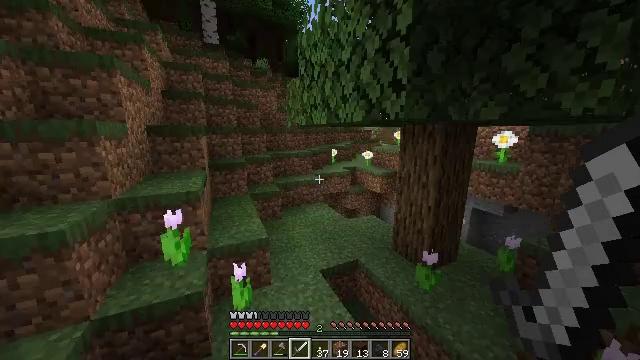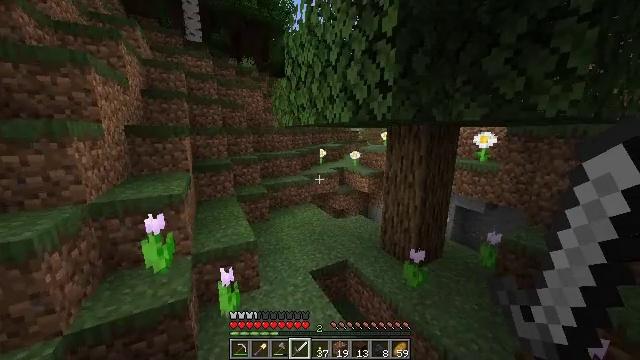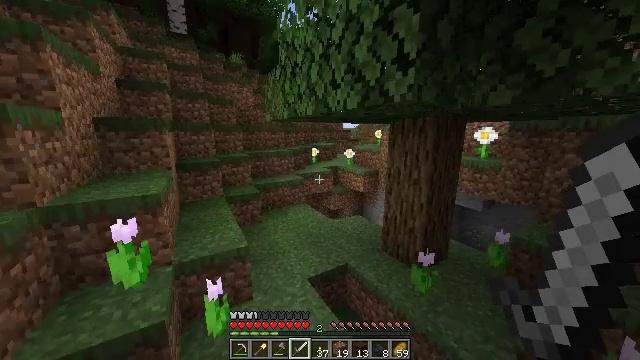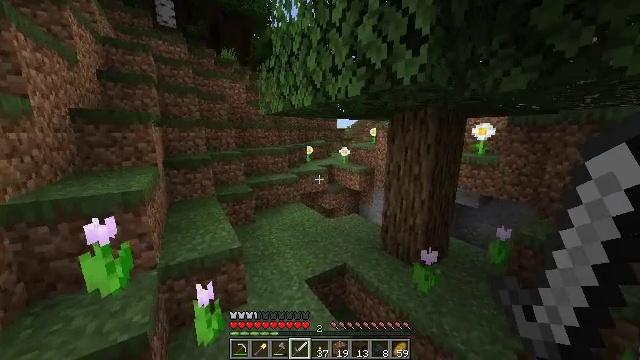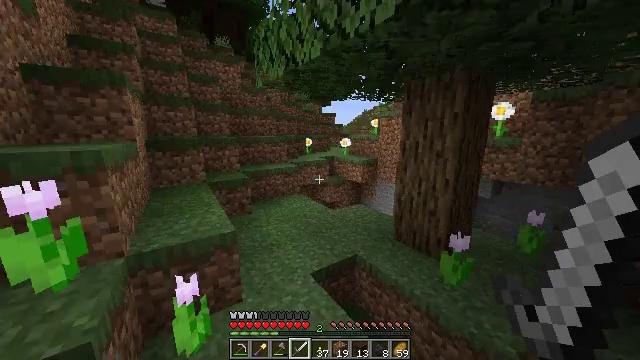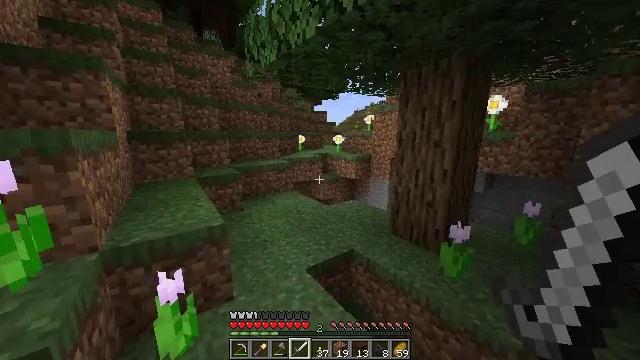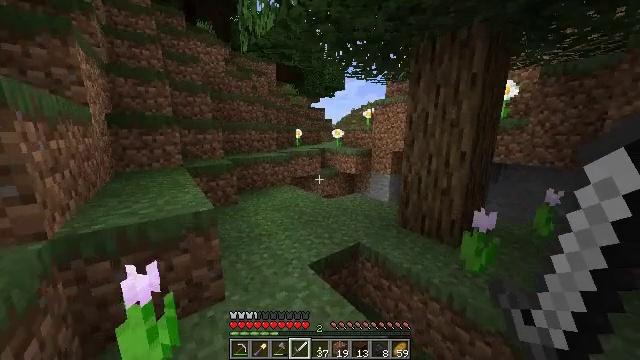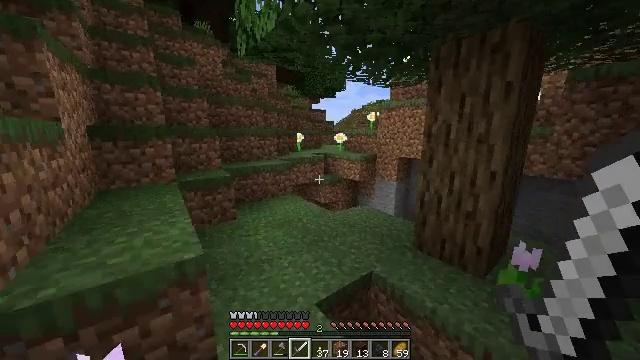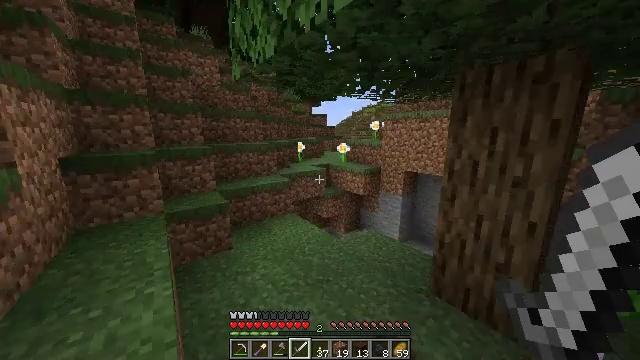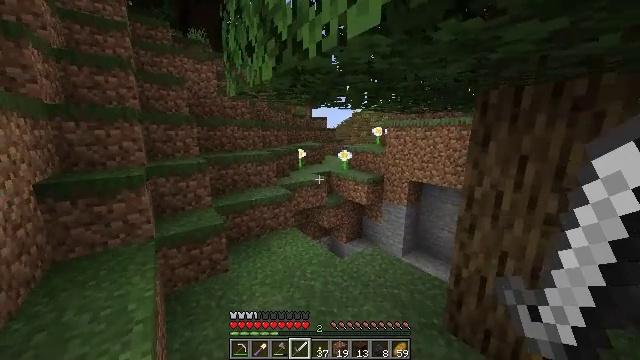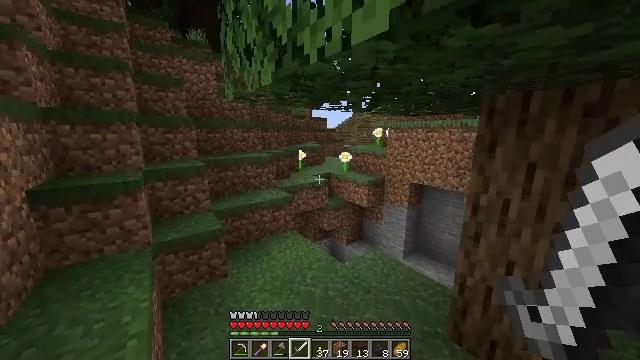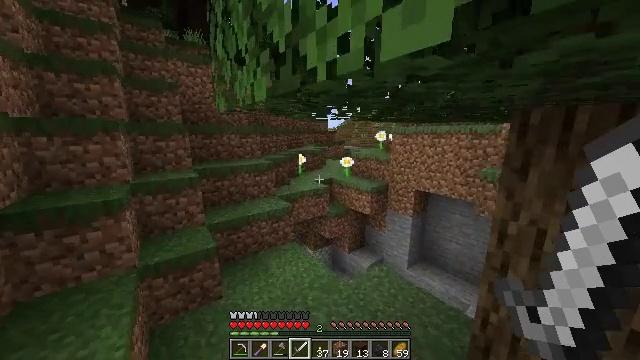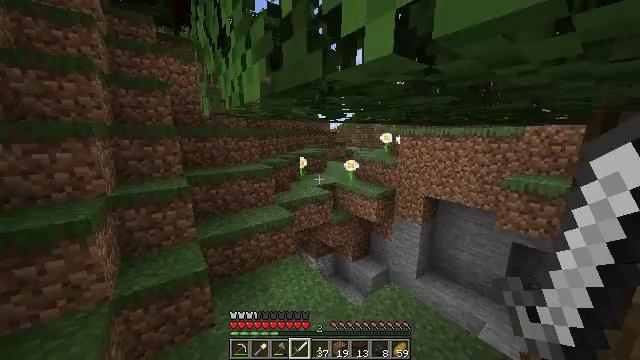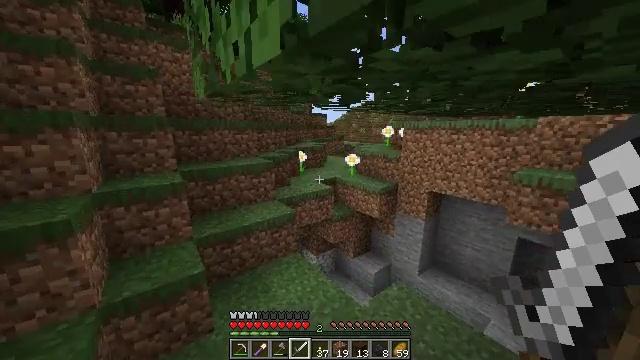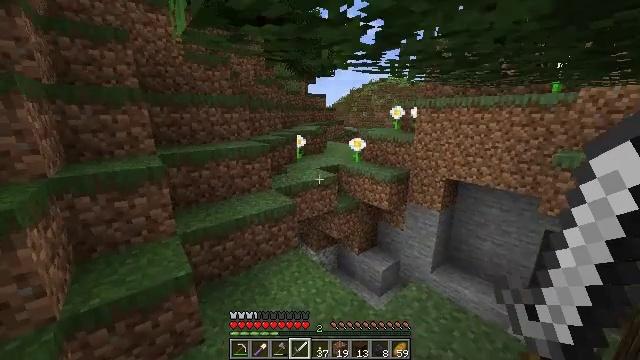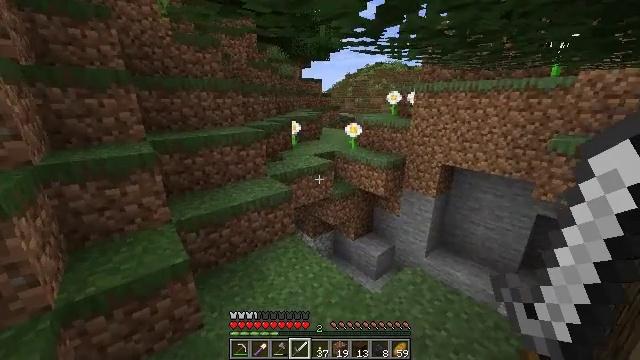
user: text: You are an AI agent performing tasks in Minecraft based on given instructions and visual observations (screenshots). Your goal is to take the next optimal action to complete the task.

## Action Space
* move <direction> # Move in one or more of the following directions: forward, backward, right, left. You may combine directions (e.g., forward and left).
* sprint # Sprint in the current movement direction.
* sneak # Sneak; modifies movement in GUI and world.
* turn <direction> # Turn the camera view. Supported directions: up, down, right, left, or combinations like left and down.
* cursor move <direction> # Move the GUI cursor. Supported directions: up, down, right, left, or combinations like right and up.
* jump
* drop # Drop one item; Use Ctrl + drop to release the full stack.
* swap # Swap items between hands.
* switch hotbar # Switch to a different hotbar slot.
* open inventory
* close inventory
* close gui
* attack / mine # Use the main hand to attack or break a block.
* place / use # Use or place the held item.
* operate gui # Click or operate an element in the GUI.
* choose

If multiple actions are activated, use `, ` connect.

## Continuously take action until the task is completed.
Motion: motion action
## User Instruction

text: Mine a hay block from the field.
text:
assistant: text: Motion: move forward, sprint, turn right, jump
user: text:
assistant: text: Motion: move forward, sprint, turn right, jump
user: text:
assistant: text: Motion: move forward, sprint, turn right, jump
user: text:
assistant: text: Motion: move forward, sprint, turn right, jump
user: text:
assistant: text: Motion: move forward, sprint, turn right, jump
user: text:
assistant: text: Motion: move forward, sprint, turn right, jump
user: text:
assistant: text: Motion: move forward, sprint, jump
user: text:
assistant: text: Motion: move forward, sprint, jump
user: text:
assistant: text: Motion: move forward, sprint, jump
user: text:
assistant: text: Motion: move forward, sprint, jump
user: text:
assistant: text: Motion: move forward, sprint, jump
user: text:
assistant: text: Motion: move forward, sprint, jump
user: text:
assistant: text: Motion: move forward, sprint, turn down, jump
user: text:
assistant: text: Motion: move forward, sprint, turn right and down
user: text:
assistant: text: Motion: move forward, sprint, turn right and down
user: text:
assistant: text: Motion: move forward, sprint, turn down
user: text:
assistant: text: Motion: move forward and move left, sprint
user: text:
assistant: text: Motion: move forward and move left, sprint
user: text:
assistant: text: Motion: move forward and move left, sprint
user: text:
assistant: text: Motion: move forward and move left, sprint
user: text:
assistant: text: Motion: move forward and move left, sprint, turn right
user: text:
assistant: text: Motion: move forward and move left, sprint, turn right
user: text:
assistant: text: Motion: move forward, sprint, turn right
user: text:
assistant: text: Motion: move forward, sprint
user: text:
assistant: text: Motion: move forward, sprint
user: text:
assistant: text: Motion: move forward, sprint, jump
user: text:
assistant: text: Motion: move forward, sprint, jump
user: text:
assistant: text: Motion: move forward and move left, sprint, turn right, jump
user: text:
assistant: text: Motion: move forward and move left, sprint, turn right, jump
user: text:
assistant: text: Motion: move forward and move left, sprint, turn right, jump